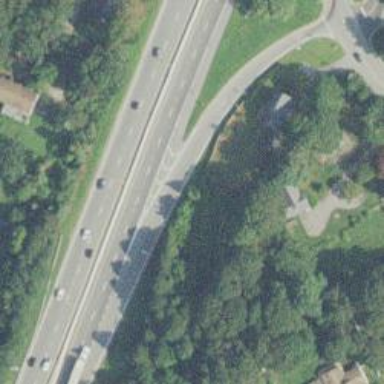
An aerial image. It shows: Expressway with asphalt surface categorized as trunk highway.